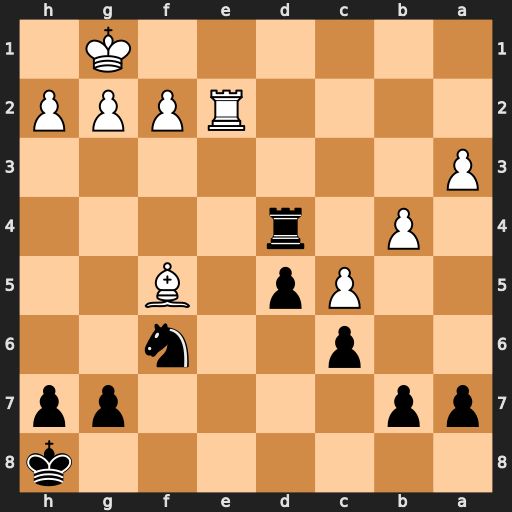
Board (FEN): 7k/pp4pp/2p2n2/2Pp1B2/1P1r4/P7/4RPPP/6K1
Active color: b
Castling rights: -
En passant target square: -
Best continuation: Rd1+ Re1 Rxe1#